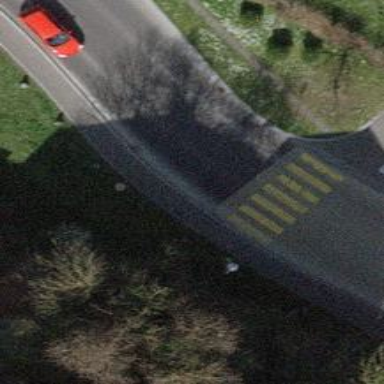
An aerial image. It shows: Kerb barrier.